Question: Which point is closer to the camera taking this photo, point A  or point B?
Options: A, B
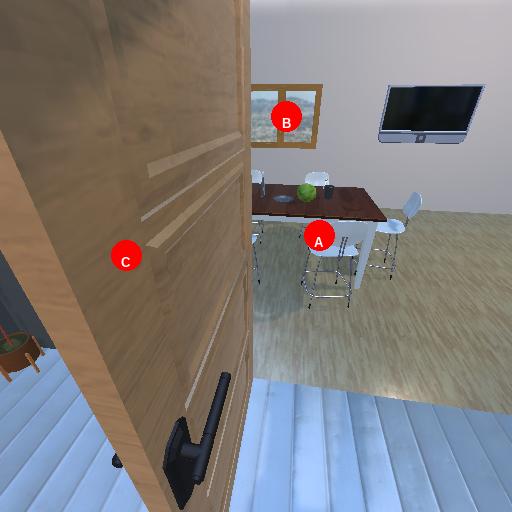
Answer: A